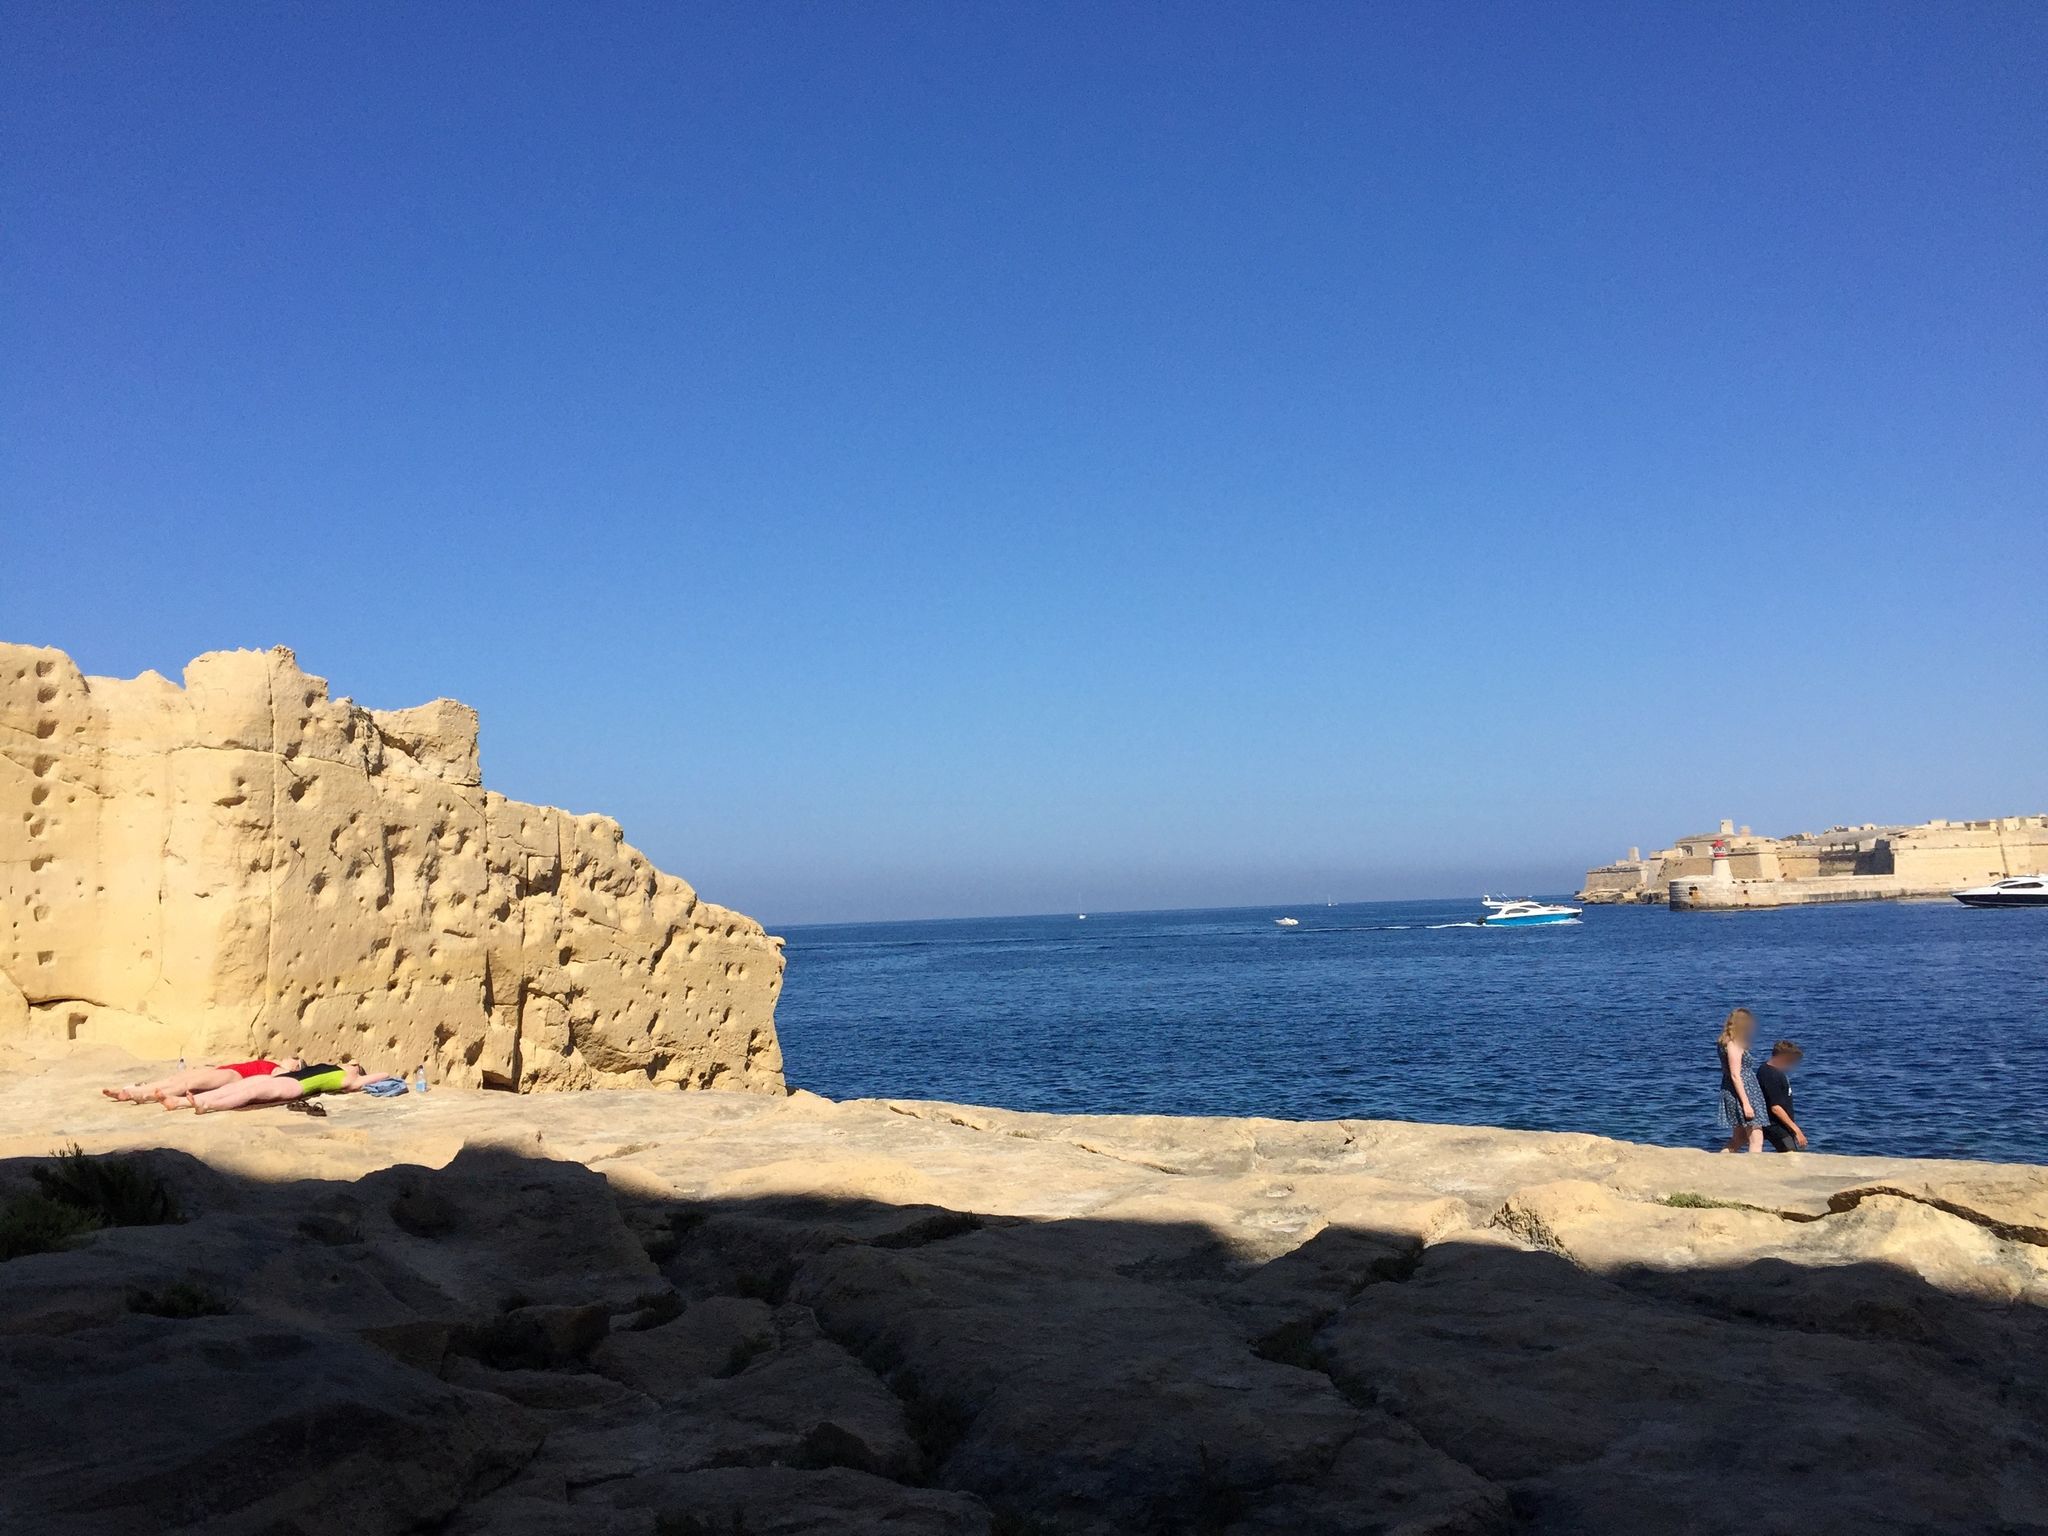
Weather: clear
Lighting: day
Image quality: good
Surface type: walking surface
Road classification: steps, path
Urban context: urban centre
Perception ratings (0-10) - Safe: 6.72, Lively: 3.91, Beautiful: 6.62, Boring: 8.28, Depressing: 5.21, Wealthy: 5.52